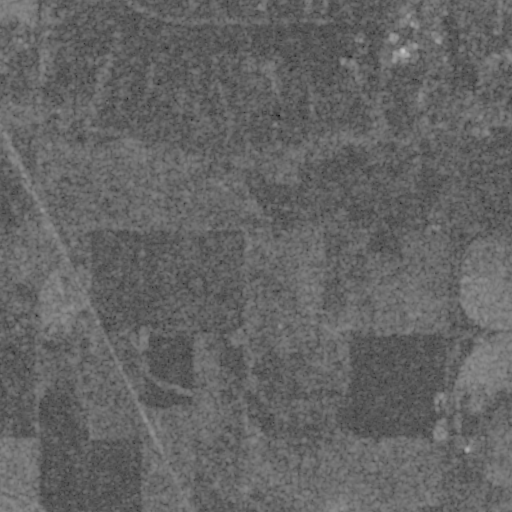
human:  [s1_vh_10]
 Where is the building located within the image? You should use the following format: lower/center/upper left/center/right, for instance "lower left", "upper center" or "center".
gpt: The building is located in the lower right of the image.
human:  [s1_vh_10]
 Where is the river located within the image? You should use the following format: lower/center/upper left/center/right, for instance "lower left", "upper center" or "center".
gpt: The river is located in the lower of the image.
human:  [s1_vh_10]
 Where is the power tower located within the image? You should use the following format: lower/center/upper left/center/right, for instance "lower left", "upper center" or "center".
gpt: There is no power tower in the image.

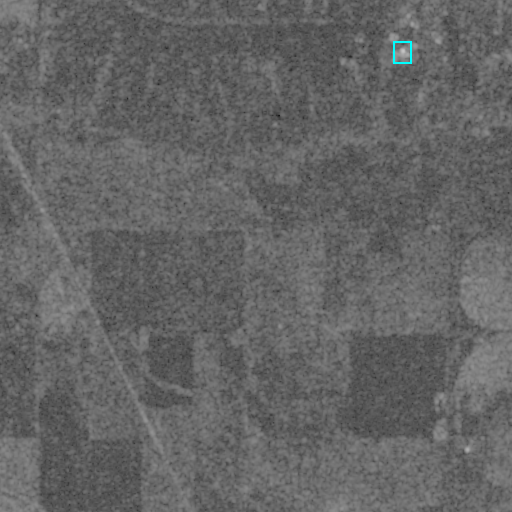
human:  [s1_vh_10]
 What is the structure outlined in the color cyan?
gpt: The structure outlined in cyan is a building.
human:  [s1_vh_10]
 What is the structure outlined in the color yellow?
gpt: There is no yellow outline.